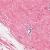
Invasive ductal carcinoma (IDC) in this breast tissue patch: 0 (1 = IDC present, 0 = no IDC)